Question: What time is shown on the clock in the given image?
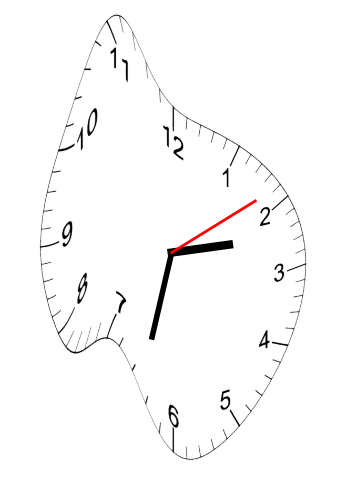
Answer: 02:32:09